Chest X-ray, PA view. Patient: 70 years old, sex M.
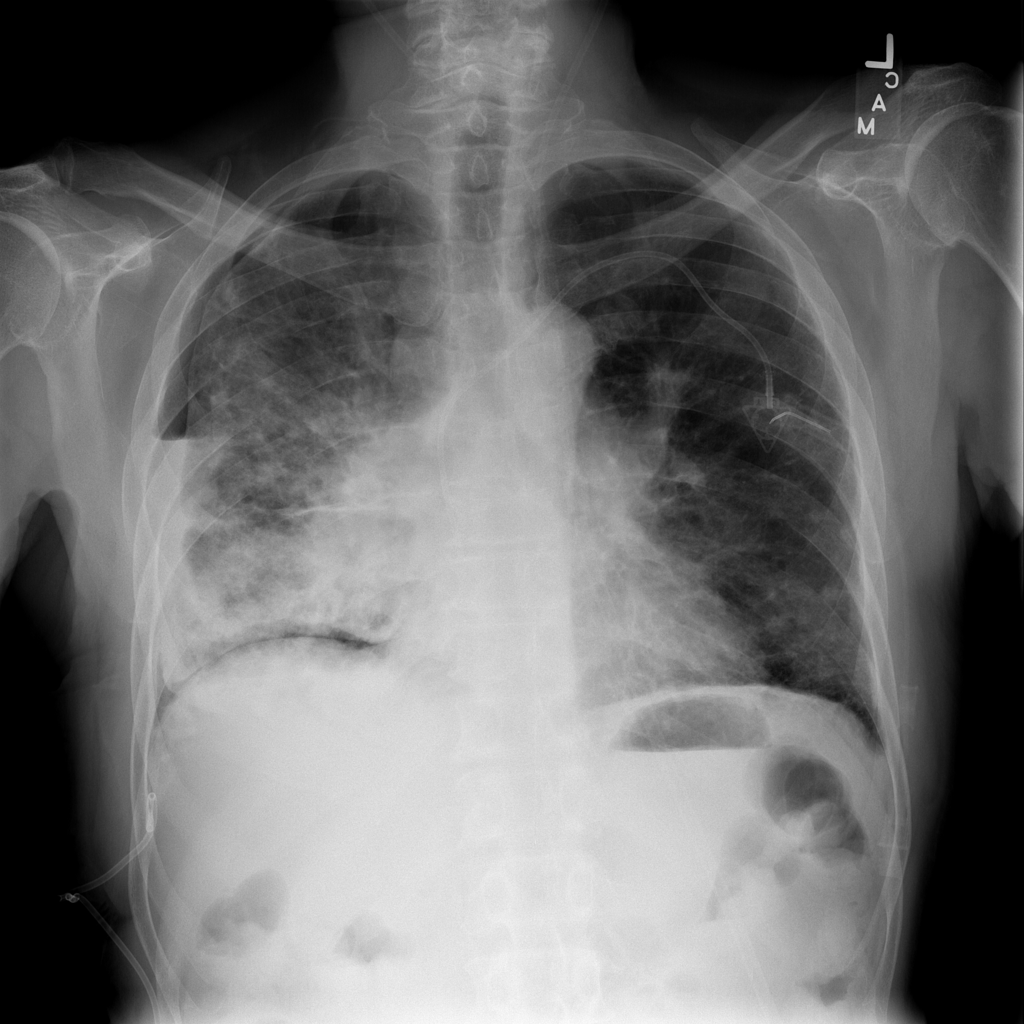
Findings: Edema, Effusion, Infiltration, Mass